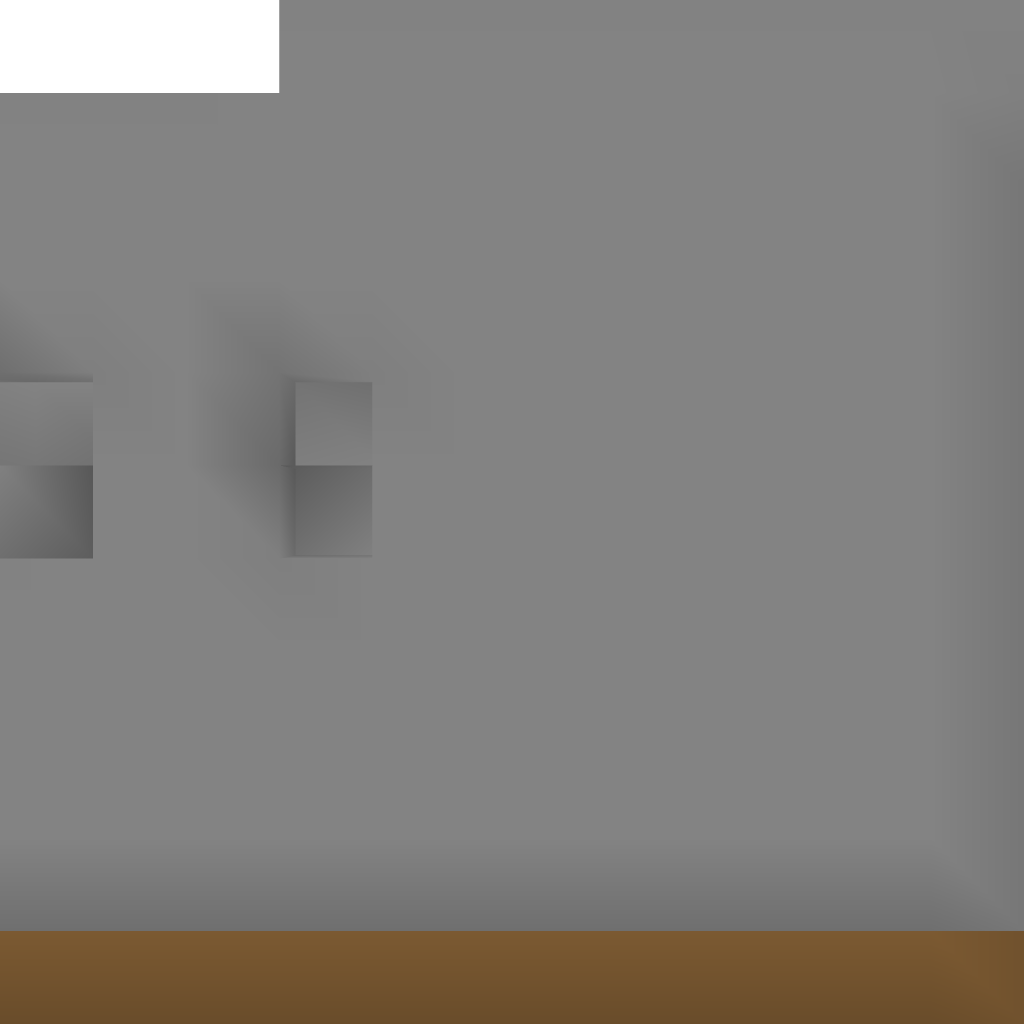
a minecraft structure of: survival dungeon bad low quality